Question: How do I draw a smooth blurred-glass effect on a border-less Form? I have tried the code listed on <URL> page but I'm sure it's not what I should be using. No amount of playing around with it has yielded any kind of result that is what I'm after.
This is basically what I'm trying to achieve:

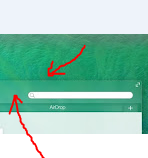
Answer: I'll assume you are talking about Windows 7 / Vista, and you'd like to achieve the blurry transparent areas that some MS programs have in the same way. For the general case, you do need some image processing which I'm not going to cover.
For the case I mentioned above, you are not supposed to do this yourself - this is sort of re-inventing the wheel. Basically, you can use the window manager to achieve this effect (which is called aero glass) by using the methods described by this article: <URL>
I currently have only a windows 8 machine (in which they cancelled this blurring and transparency by default) so I don't have a test environment to check this. I'll get to one later this week and set-up a sample code to do this,
Once you are using the desktop window manager, if you want just to blur the top part (like in your image), use DwmExtendFrameIntoClientArea to extend the frame (which is aero blurred by default) into your window. For a custom area, use DwmEnableBlurBehindWindow
So, in case this is really what you are looking for (solution for windows 7 / vista in the same way existing MS programs work), tell me and I'll update with code later. Otherwise, if you are looking for a general solution (not just windows vista / 7), tell me to save me the effort of coding this...
---
Given the fact that you chose to manually make the effect, here is some basic code to get you started
'''
// Code was burrowed from:
// http://stackoverflow.com/questions/<PHONE>/how-can-i-use-enumwindows-to-find-windows-with-a-specific-caption-title
// http://www.dotnetframework.org/default.aspx/4@0/4@0/DEVDIV_TFS/Dev10/Releases/RTMRel/ndp/fx/src/CommonUI/System/Drawing/NativeMethods@cs/<PHONE>/NativeMethods@cs
// http://stackoverflow.com/questions/<PHONE>/how-to-get-screenshot-of-a-window-as-bitmap-object-in-c
// http://stackoverflow.com/questions/798295/how-can-i-use-getnextwindow-in-c */
public static class WinAPI
{
public delegate bool EnumWindowsProc(IntPtr hWnd, IntPtr lParam);
[StructLayout(LayoutKind.Sequential)]
public struct RECT
{
public int left;
public int top;
public int right;
public int bottom;
};
public enum GW
{
GW_HWNDFIRST = 0,
GW_HWNDLAST = 1,
GW_HWNDNEXT = 2,
GW_HWNDPREV = 3,
GW_OWNER = 4,
GW_CHILD = 5,
GW_ENABLEDPOPUP = 6
}
[DllImport("User32.dll")]
public static extern bool EnumWindows(EnumWindowsProc lpEnumFunc, IntPtr lParam);
[DllImport("User32.dll", CharSet = CharSet.Unicode)]
public static extern int GetWindowText(IntPtr hWnd, StringBuilder strText, int maxCount);
[DllImport("User32.dll")]
public static extern int GetWindowTextLength(IntPtr hWnd);
[DllImport("User32.dll")]
public static extern bool IsWindowVisible(IntPtr hWnd);
[DllImport("User32.dll")]
public static extern bool IsIconic(IntPtr hWnd);
[DllImport("User32.dll")]
public static extern bool GetClientRect(IntPtr hWnd, ref RECT lpRect);
[DllImport("User32.dll")]
public static extern bool GetWindowRect(IntPtr hWnd, ref RECT lpRect);
[DllImport("User32.dll")]
public static extern IntPtr GetDesktopWindow();
[DllImport("User32.dll")]
public static extern IntPtr GetTopWindow(IntPtr hWnd);
public static IntPtr GetNextWindow(IntPtr hWnd, GW wCmd)
{
return GetWindow(hWnd, wCmd);
}
public static IntPtr GetWindow(IntPtr hWnd, GW wCmd)
{
return GetWindow(hWnd, (uint)wCmd);
}
[DllImport("User32.dll")]
private static extern IntPtr GetWindow(IntPtr hWnd, uint wCmd);
[DllImport("User32.dll")]
public static extern bool PrintWindow(IntPtr hWnd, IntPtr hdcBlt, uint nFlags);
[DllImport("User32.dll")]
public static extern IntPtr GetDC(IntPtr hWnd);
[DllImport("Gdi32.dll")]
public static extern bool DeleteDC(IntPtr hdc);
[DllImport("User32.dll")]
public static extern IntPtr GetWindowDC(IntPtr hWnd);
[DllImport("User32.dll")]
public static extern int ReleaseDC(IntPtr hWnd, IntPtr hdc);
[DllImport("User32.dll")]
public static extern int GetWindowRgn(IntPtr hWnd, IntPtr hRgn);
[DllImport("Gdi32.dll")]
public static extern IntPtr CreateCompatibleDC(IntPtr hWnd);
[DllImport("Gdi32.dll")]
public static extern IntPtr CreateCompatibleBitmap(IntPtr hdc, int width, int height);
[DllImport("Gdi32.dll")]
public static extern IntPtr CreateBitmap(int width, int height, uint cPlanes, uint cBitsPerPel, IntPtr lpvBits);
[DllImport("Gdi32.dll")]
public static extern bool DeleteObject(IntPtr hGdiObj);
[DllImport("Gdi32.dll")]
public static extern bool SelectObject(IntPtr hdc, IntPtr hGdiObj);
[DllImport("Gdi32.dll")]
public static extern IntPtr CreateRectRgn(int nLeftRect, int nTopRect, int nRightRect, int nBottomRect);
public static StringBuilder GetWindowText(IntPtr hWnd)
{
int length = GetWindowTextLength(hWnd);
// Add another place to allow null terminator
StringBuilder text = new StringBuilder(length + 1);
GetWindowText(hWnd, text, length + 1);
return text;
}
public static bool IsWindowReallyVisible(IntPtr hWnd)
{
if (!IsWindowVisible(hWnd) || IsIconic(hWnd))
return false;
RECT area = new RECT();
if (!GetWindowRect(hWnd, ref area))
return true;
if (area.left == area.right || area.bottom == area.top)
return false;
return true;
}
public enum RegionFlags
{
ERROR = 0,
NULLREGION = 1,
SIMPLEREGION = 2,
COMPLEXREGION = 3,
}
}
public class ScreenShot
{
public static List<IntPtr> GetAllWindows(Func<IntPtr, bool> filter, Func<IntPtr, bool> stop)
{
List<IntPtr> result = new List<IntPtr>();
WinAPI.EnumWindows((wnd, param) =>
{
bool relevant = filter(wnd);
if (relevant)
result.Add(wnd);
bool shouldStop = stop(wnd);
if (shouldStop)
Console.WriteLine("Stop");
return !shouldStop;
}, IntPtr.Zero);
return result;
}
public static IEnumerable<IntPtr> GetWindowsByOrder(Func<IntPtr, bool> filter)
{
List<IntPtr> skip = new List<IntPtr>();
List<IntPtr> result = new List<IntPtr>();
IntPtr desktop = WinAPI.GetDesktopWindow();
for (IntPtr wnd = WinAPI.GetTopWindow(IntPtr.Zero); wnd != IntPtr.Zero; wnd = WinAPI.GetNextWindow(wnd, WinAPI.GW.GW_HWNDNEXT))
{
if (result.Contains(wnd) || skip.Contains(wnd))
break;
else if (filter(wnd))
result.Add(wnd);
else
skip.Add(wnd);
}
result.Add(desktop);
return result;
}
public static Image GetScreenshot(IntPtr hWnd)
{
IntPtr hdcScreen = WinAPI.GetDC(hWnd);
IntPtr hdc = WinAPI.CreateCompatibleDC(hdcScreen);
WinAPI.RECT area = new WinAPI.RECT();
WinAPI.GetWindowRect(hWnd, ref area);
IntPtr hBitmap = WinAPI.CreateCompatibleBitmap(hdcScreen, area.right - area.left, area.bottom - area.top);
WinAPI.SelectObject(hdc, hBitmap);
WinAPI.PrintWindow(hWnd, hdc, 0);
Image resultOpaque = Image.FromHbitmap(hBitmap);
WinAPI.DeleteObject(hBitmap);
WinAPI.DeleteDC(hdc);
IntPtr hRegion = WinAPI.CreateRectRgn(0, 0, 0, 0);
WinAPI.RegionFlags f = (WinAPI.RegionFlags) WinAPI.GetWindowRgn(hWnd, hRegion);
Region region = Region.FromHrgn(hRegion);
WinAPI.DeleteObject(hRegion);
Bitmap result = new Bitmap(resultOpaque.Width, resultOpaque.Height, System.Drawing.Imaging.PixelFormat.Format32bppArgb);
Graphics g = Graphics.FromImage(result);
g.Clear(Color.Transparent);
if (f != WinAPI.RegionFlags.ERROR)
g.SetClip(region, System.Drawing.Drawing2D.CombineMode.Replace);
if (f != WinAPI.RegionFlags.NULLREGION)
g.DrawImageUnscaled(resultOpaque, 0, 0);
g.Dispose();
region.Dispose();
resultOpaque.Dispose();
return result;
}
/* And now for the actual code of getting screenshots of windows */
var windows = ScreenShot.GetWindowsByOrder(this.WindowFilter).Intersect(ScreenShot.GetAllWindows(this.WindowFilter, (wnd) => false)).ToList();
int index = windows.IndexOf((IntPtr)this.Handle); /* Remove all the windows behind your windows */
if (index != -1)
windows.RemoveRange(index, windows.Count - index + 1);
windows.Reverse();
/* Get the images of all the windows */
for (int i = 0; i < windows.Count; ++i )
{
var window = windows[i];
using (var img = ScreenShot.GetScreenshot(window))
{
// Get the actual position of the window
// Draw it's image overlayed on the other windows 9have an accumulating image)
}
}
'''
Where does this still have bugs (on my testsuite in Windows 8.1)?
- - -